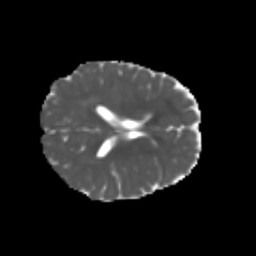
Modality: MD
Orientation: axial
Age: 6
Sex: female
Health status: healthy